Question: I have this function which should call a stored procedure in my database.
The stored procedure requires a lot of arguments, but only really needs three of them to run.
How can I make it so I only need to run the function with those three?
Below is working code, and an idea of what I thought would be a solution, but isn't.
'''
public void UpdateOrderLine(int originalRecordId,int originalOrdered, int ordered)
{
//Working Code
Db.Public_OrderLine_Update(null, null, null, null, null, null, null, null, null, null, null, null, null,
null, null, null, null, null, null, null, null, null, null, null, null, null, ordered, null, null, null,
null, null, null, null, null, null, null, null, null, null, null, null, null, null, null, null, null,
null, null, null, null, null, null, null, null, null, null, null, null, null, null, null, null, null,
null, null, null, null, originalOrdered, null, null, null, null, null, null, originalRecordId, null,
null, null, null, null, null, null, null, null, null, null, null, null, null);
//Idea
Db.Public_OrderLine_Update(ordered: ordered, original_RecordId: originalRecordId, original_Ordered: originalOrdered);
}
'''
When I try to run my idea, it says:
> Method Public_OrderLine_Update has 90 parameters but is invoked with 3 arguments

Also, what is the best practice to do in this situation?
----- EDIT ------
Okay so the answer given below, would work but my SP requires 90 arguments, is there any way to generate these or do I just need to do the grunt work myself?
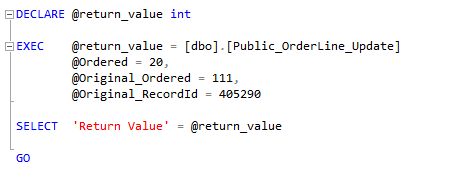
Answer: Make a wrapper method that "breaks out" the parameters one-by-one, so that you could pass values explicitly, and keep passing 'null's implicitly:
'''
static void PublicOrderLineUpdate(
this MyDbContext DB
, int? arg1 = null
, double? arg2 = null
, string arg3 = null
, int? arg4 = null
, /* and so on */
, int? arg90 = null) {
DB.Public_Order_LineUpdate(arg1, arg2, arg3, ..., arg90);
}
'''
Of course you would use long meaningful names for 'arg1', 'arg2', etc.
Now you can call your extension with C# syntax for passing named arguments:
'''
Db.Public_OrderLine_Update(arg3: ordered, arg42: originalRecordId, arg67: originalOrdered);
'''